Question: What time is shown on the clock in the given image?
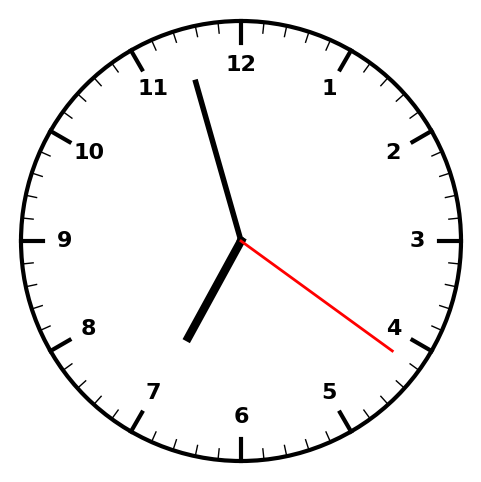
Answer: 06:57:21